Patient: sex M, age 44
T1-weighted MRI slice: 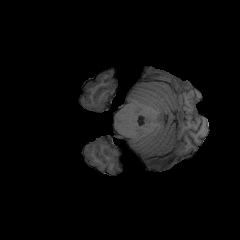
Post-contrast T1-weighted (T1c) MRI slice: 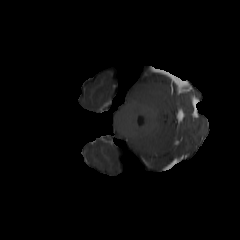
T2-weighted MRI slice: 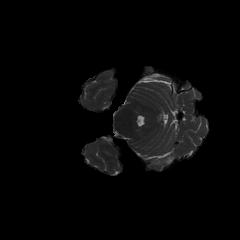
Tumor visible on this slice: no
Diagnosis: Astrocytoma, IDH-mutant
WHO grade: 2